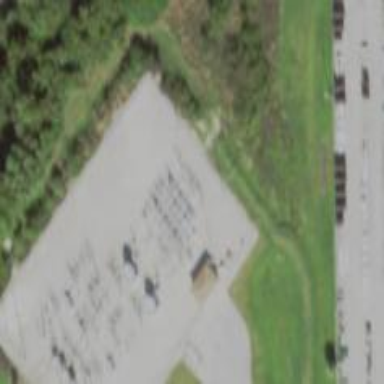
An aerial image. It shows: Outdoor distribution level power substation enclosed by barbed wire fence.